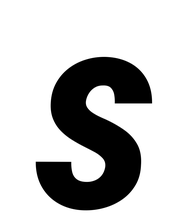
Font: Roboto-Italic_Condensed_Bold_Italic